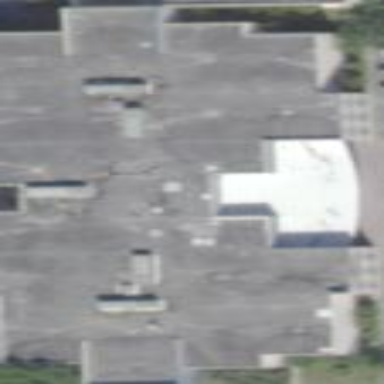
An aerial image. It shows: Cinema building.